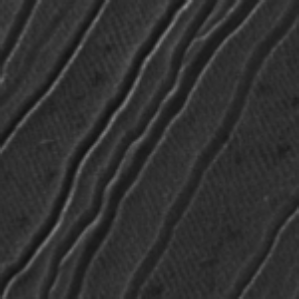
Label: frost